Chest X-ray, PA view. Patient: 64 years old, sex M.
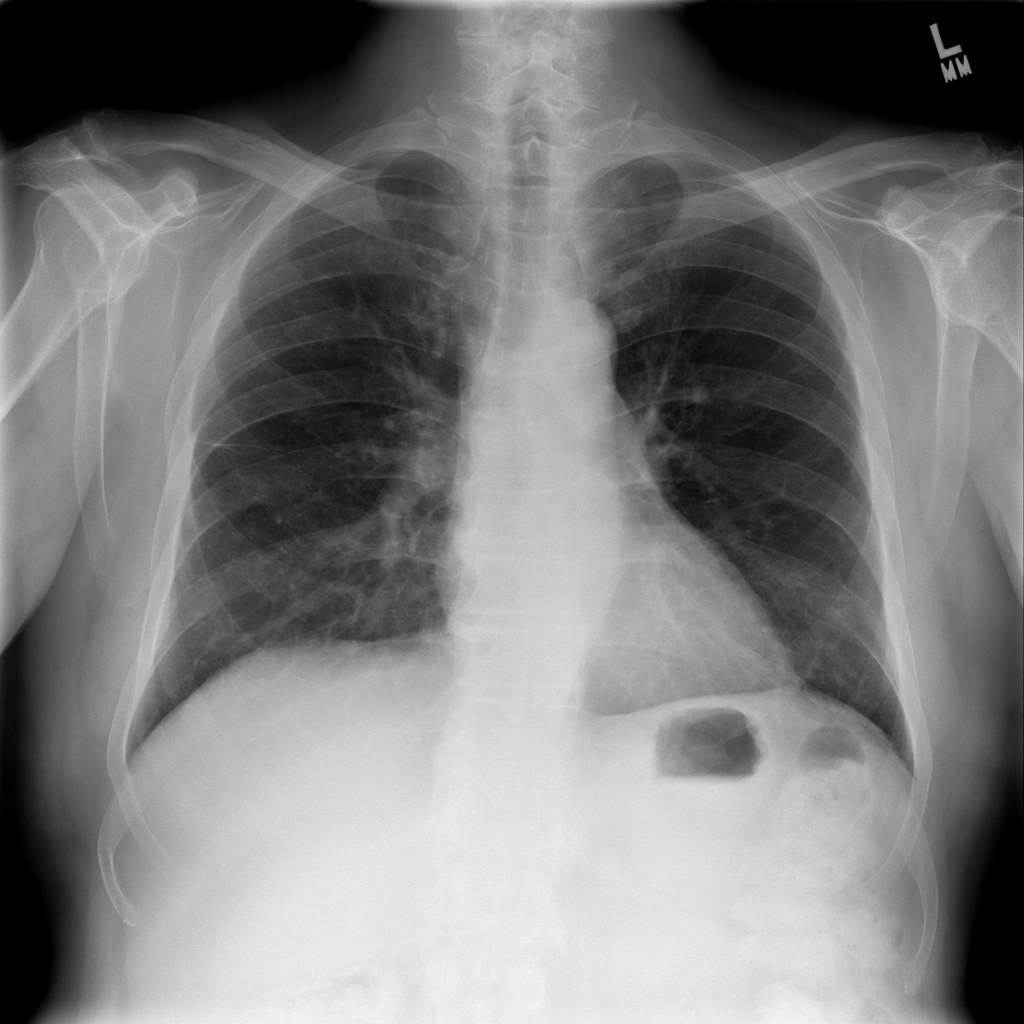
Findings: No Finding